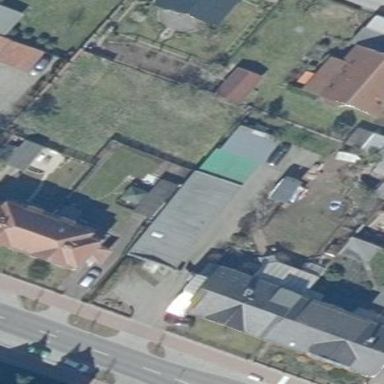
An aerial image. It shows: Commercial building with gabled roof.